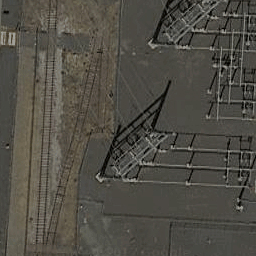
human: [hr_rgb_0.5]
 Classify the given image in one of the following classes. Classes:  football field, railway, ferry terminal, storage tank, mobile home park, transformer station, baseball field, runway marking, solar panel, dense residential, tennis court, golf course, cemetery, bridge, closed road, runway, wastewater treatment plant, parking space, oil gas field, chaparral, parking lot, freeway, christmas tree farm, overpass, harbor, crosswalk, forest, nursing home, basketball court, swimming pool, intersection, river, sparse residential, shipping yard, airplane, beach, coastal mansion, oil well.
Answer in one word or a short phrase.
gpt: transformer station